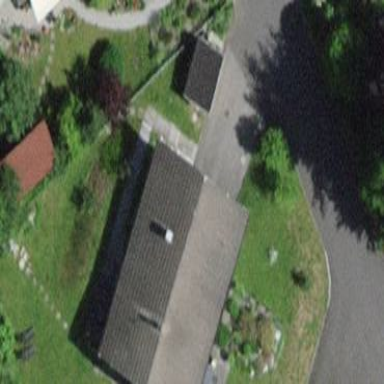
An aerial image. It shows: Detached building.